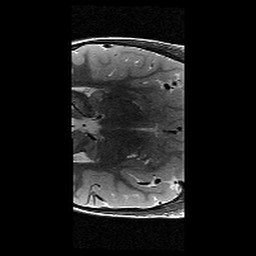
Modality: T2w
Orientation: axial
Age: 10
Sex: male
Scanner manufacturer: siemens
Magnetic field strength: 3 T
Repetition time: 9.23 s
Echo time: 0.067 s